Field crop: tomato
Growth stage: 1
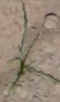
Species: cyperus